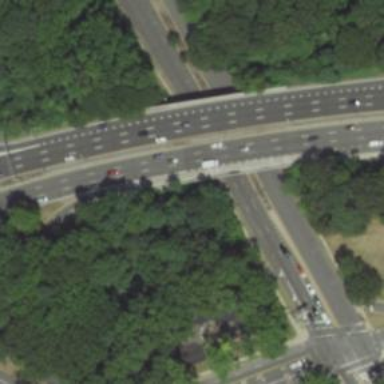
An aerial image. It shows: Motorway junction.